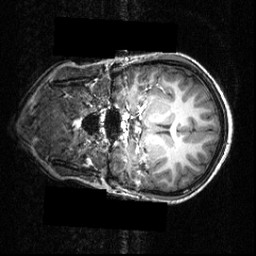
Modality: T1w
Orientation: coronal
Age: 12
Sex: female
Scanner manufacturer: siemens
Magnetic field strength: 3.951 T
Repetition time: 1.5 s
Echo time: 0.00335 s